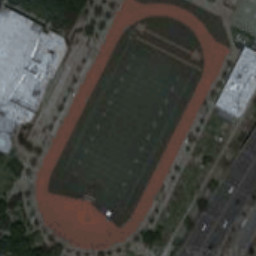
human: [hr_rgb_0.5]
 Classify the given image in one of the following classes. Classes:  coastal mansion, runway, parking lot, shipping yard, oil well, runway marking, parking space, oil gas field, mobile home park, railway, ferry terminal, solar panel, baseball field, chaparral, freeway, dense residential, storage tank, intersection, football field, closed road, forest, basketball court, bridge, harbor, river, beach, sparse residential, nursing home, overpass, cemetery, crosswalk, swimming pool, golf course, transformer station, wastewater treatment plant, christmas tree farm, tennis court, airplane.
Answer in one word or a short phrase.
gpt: football field